Aerial crown-view tile of a tropical tree (Barro Colorado Island, Panama), acquired 20250217:
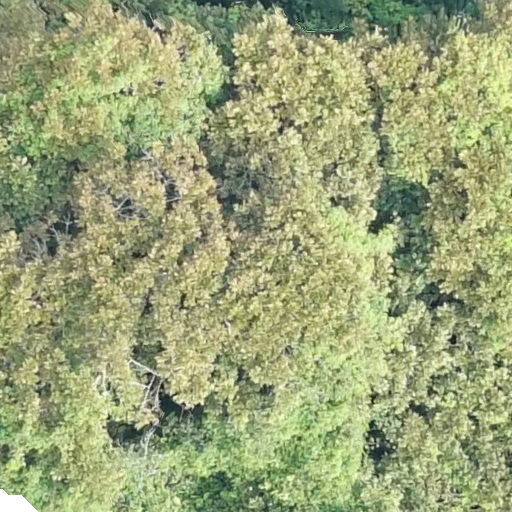
Species: Dipteryx oleifera
GBIF accepted scientific name: Dipteryx oleifera
Crown area: 588.591 m²